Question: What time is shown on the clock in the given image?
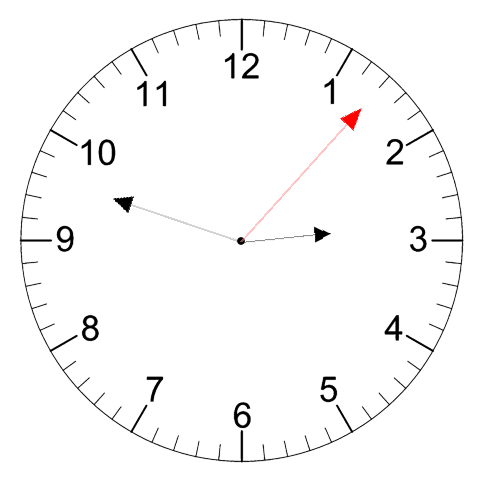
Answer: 02:48:07